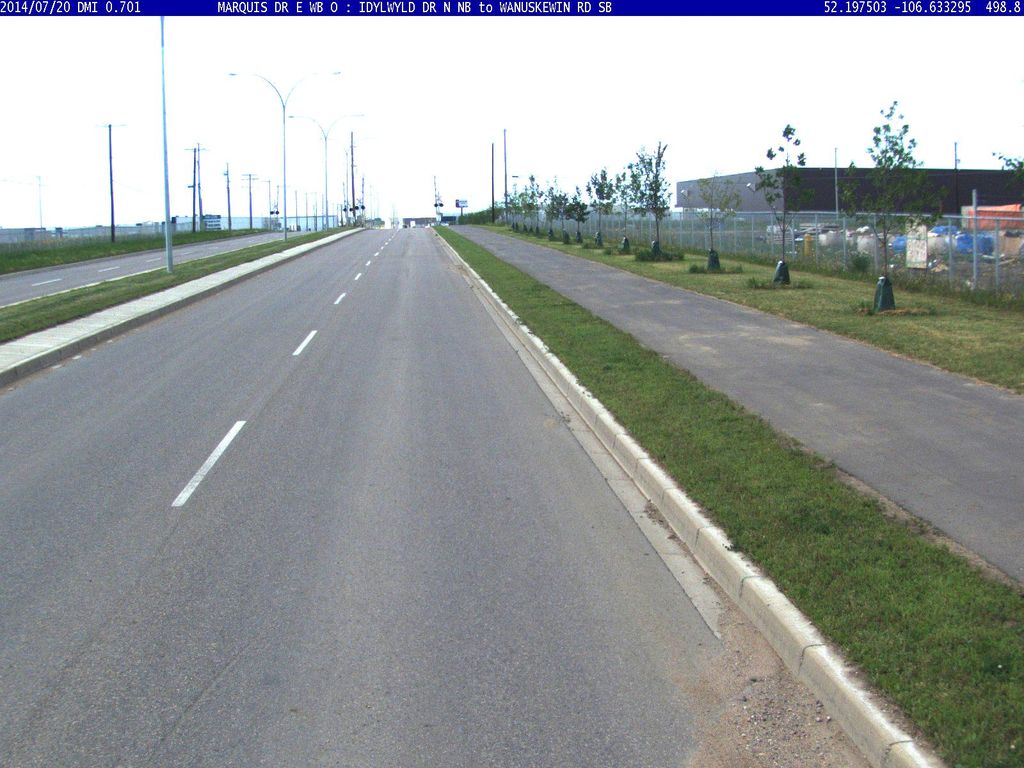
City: saskatoon